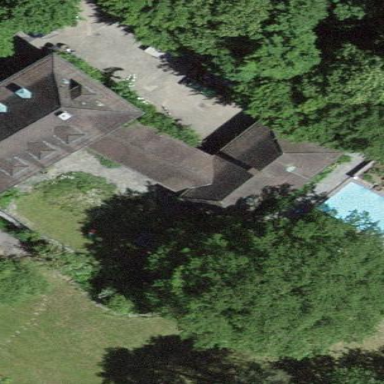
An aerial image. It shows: Building with hipped roof.